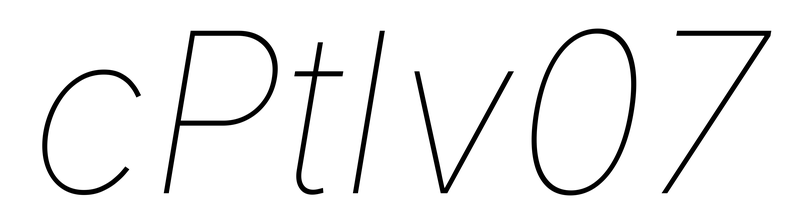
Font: Inter-Italic_Thin_Italic